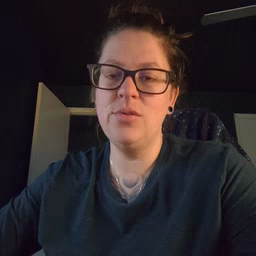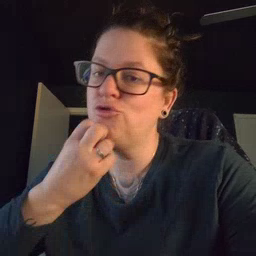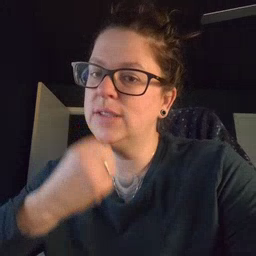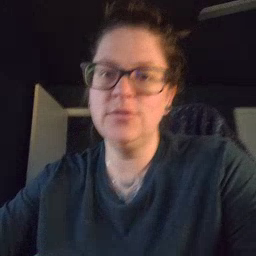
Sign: underwear